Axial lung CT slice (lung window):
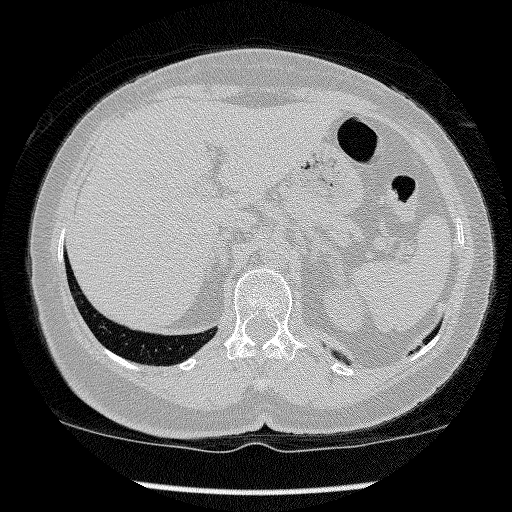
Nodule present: no